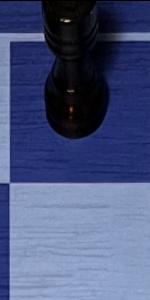
Label: Empty